Question: I have such ViewControllers
After registration user is moved to RevealViewController
'''
UIStoryboard *storyboard = [UIStoryboard storyboardWithName:@"Main" bundle:nil];
SWRevealViewController *revealViewController = (SWRevealViewController *)[storyboard instantiateViewControllerWithIdentifier:@"revealViewControllerID"];
[self.navigationController pushViewController:revealViewController animated:YES];
'''
and then goes to Main View Controller with own top bar, but it is not shown, because there appears navigation bar with 'back button' (see image). How can i remove this navigation bar to see my top bar?
I found a lot of SO pages with similar question, but no one solution has been able to remove navigation bar.
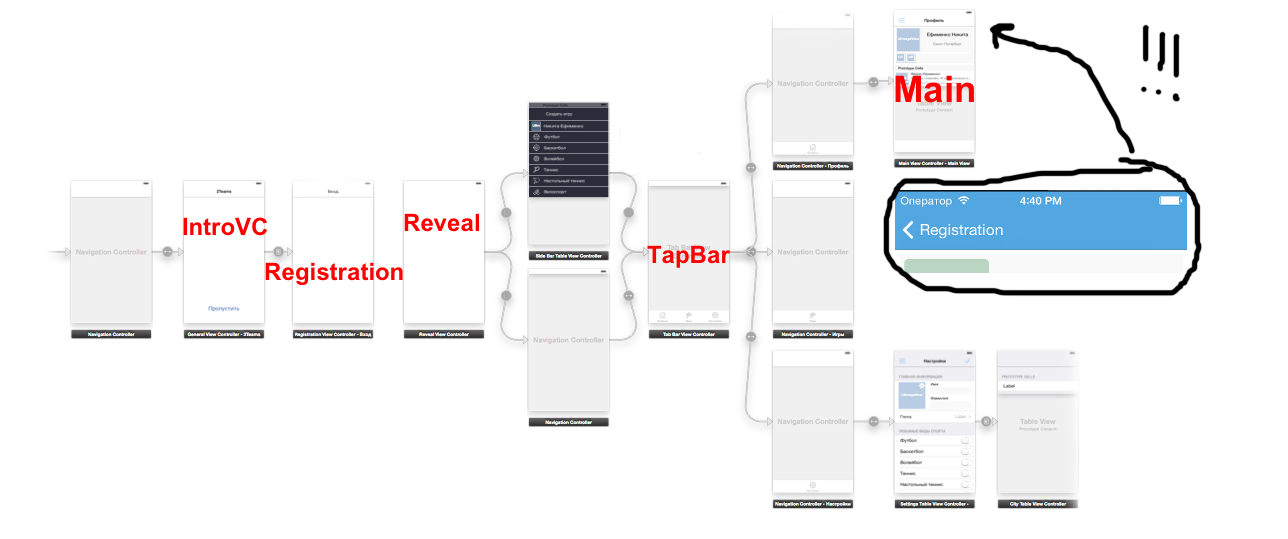
Answer: '''
- (void)viewWillAppear:(BOOL)animated
{
[super viewWillAppear:animated];
[self.navigationController setNavigationBarHidden:YES];
}
'''